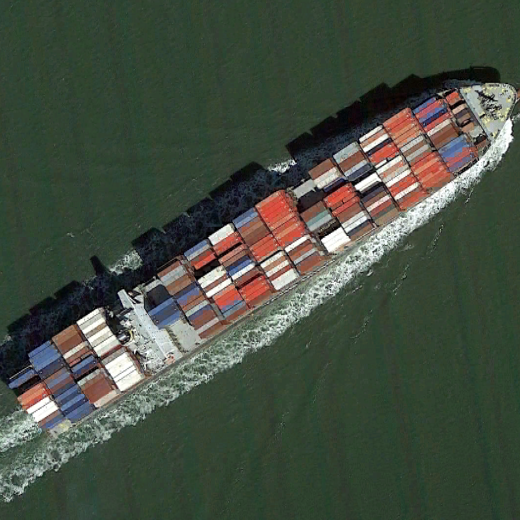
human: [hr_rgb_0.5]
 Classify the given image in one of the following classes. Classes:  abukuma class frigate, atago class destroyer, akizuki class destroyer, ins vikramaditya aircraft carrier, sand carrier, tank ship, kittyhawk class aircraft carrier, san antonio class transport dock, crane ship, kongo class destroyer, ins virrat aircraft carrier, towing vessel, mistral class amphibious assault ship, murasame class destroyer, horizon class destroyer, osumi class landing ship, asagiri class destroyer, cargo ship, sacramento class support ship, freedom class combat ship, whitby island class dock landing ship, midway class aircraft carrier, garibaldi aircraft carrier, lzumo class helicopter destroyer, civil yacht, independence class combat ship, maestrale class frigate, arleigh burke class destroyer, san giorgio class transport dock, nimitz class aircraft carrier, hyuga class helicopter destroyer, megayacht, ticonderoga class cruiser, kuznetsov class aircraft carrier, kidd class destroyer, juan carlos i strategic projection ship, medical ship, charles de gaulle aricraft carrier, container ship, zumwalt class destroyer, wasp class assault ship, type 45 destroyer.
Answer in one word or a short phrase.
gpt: Container ship